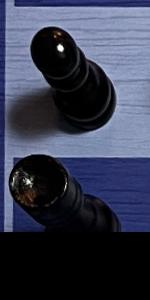
Label: Rook_Black